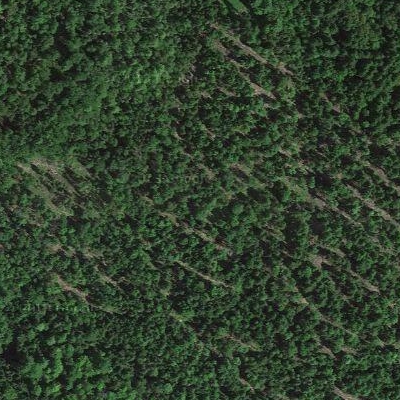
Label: Forest